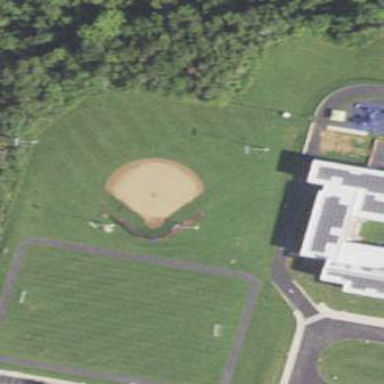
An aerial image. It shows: Baseball pitch for leisure and sports activities.